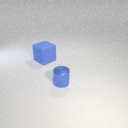
small blue metal cylinder to the right of large blue rubber cube